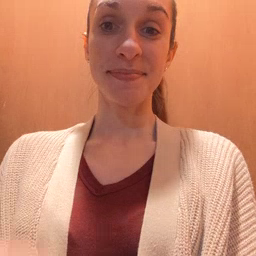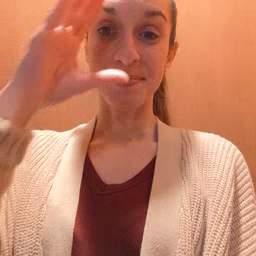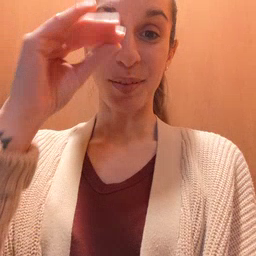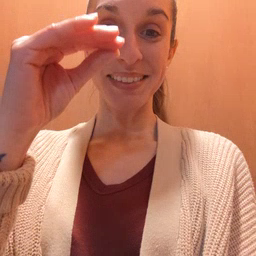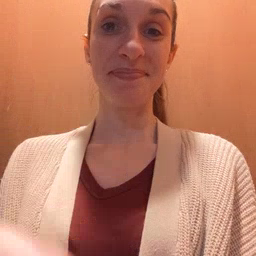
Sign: boy